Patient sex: M
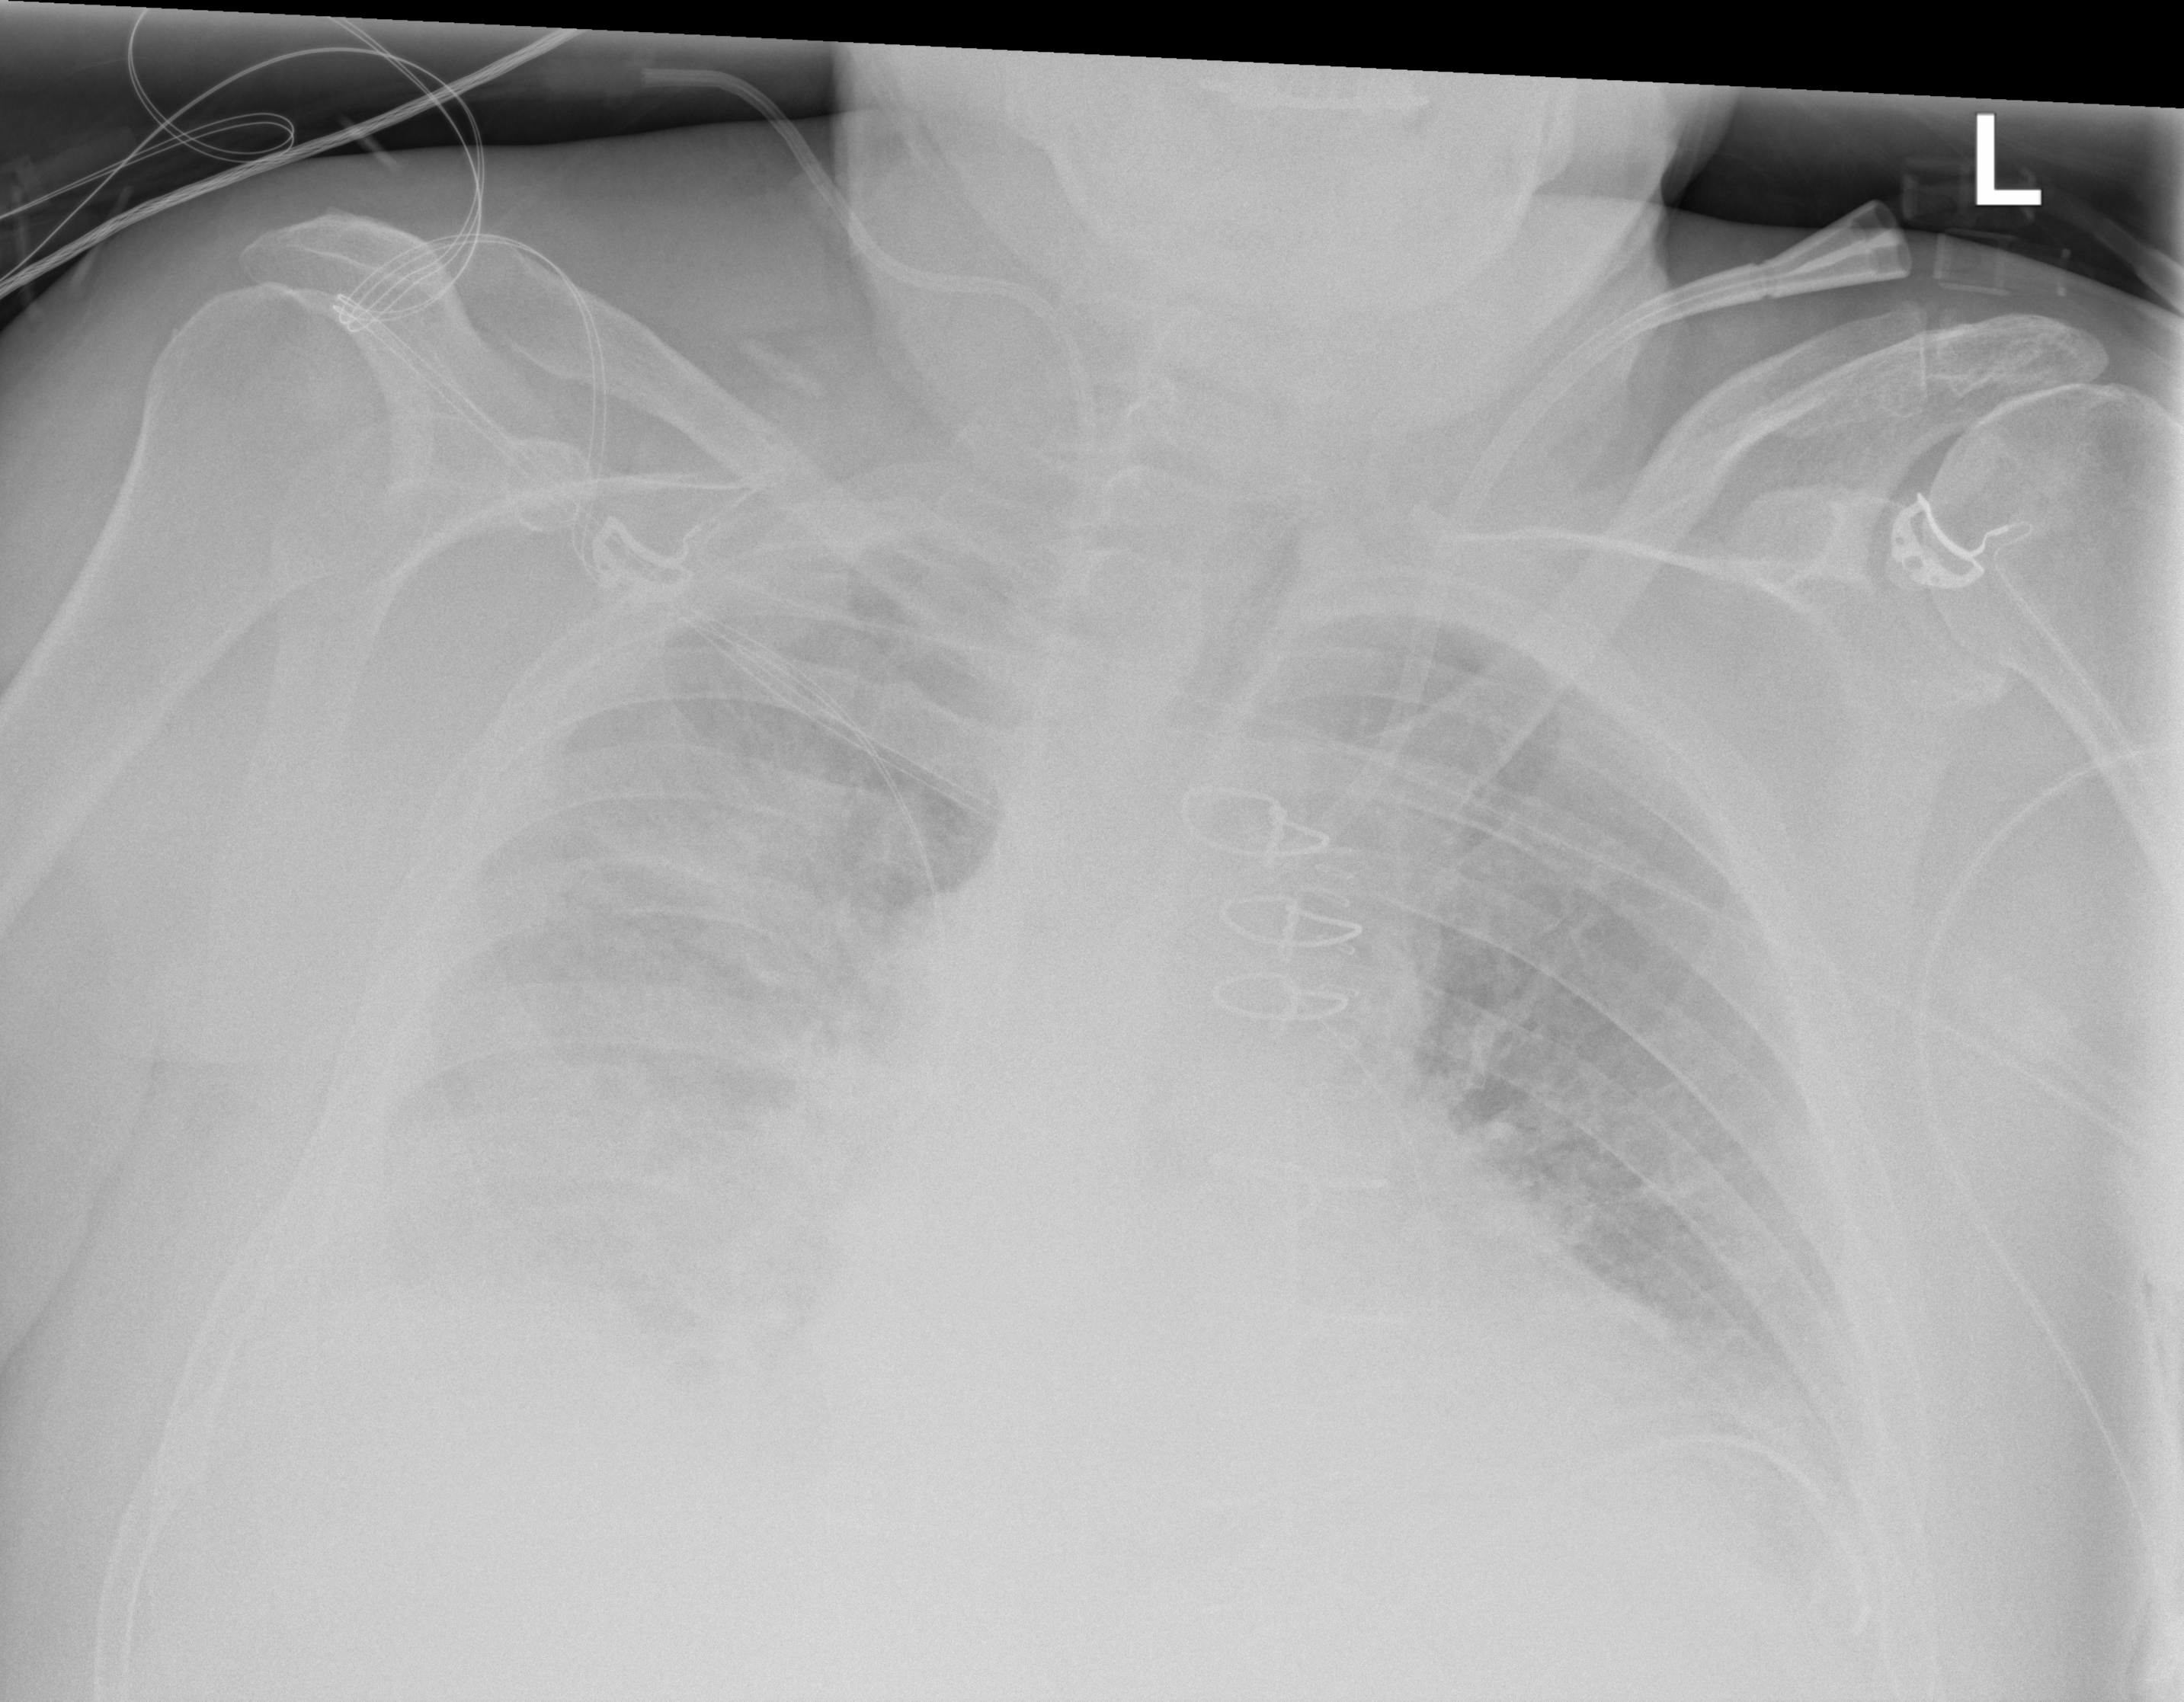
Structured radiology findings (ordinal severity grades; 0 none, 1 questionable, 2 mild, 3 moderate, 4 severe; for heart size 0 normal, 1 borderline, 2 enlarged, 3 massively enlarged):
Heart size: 2
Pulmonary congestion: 3
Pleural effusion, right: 3
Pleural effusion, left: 2
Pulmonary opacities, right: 0
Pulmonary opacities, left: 0
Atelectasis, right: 2
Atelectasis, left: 1